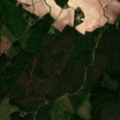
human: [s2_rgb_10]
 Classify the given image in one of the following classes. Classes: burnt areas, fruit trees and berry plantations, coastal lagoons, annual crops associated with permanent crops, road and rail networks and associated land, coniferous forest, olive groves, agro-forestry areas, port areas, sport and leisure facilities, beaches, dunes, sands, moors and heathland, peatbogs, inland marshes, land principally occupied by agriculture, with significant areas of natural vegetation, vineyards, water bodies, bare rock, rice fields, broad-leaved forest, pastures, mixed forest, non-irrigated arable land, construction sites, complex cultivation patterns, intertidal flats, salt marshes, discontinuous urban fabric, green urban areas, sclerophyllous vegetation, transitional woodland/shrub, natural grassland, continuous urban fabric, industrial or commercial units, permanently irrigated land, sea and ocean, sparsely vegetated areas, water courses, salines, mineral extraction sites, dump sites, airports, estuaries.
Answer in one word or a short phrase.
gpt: non-irrigated arable land, coniferous forest, mixed forest